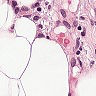
Metastatic tissue present: no